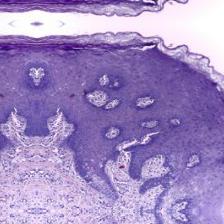
Diagnosis: Normal